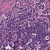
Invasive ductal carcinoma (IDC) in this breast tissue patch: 1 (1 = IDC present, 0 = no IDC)